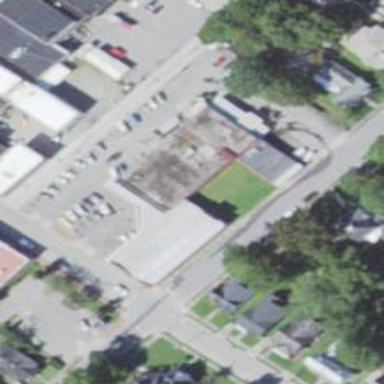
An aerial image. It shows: Supermarket.